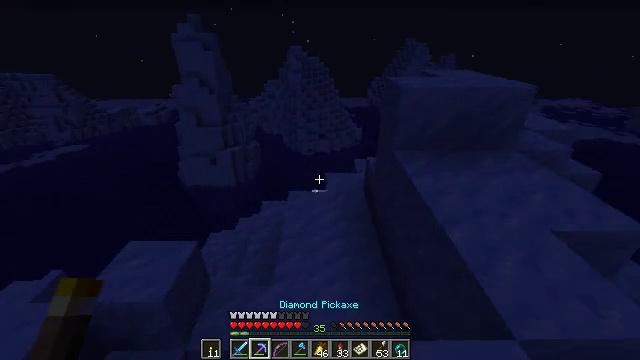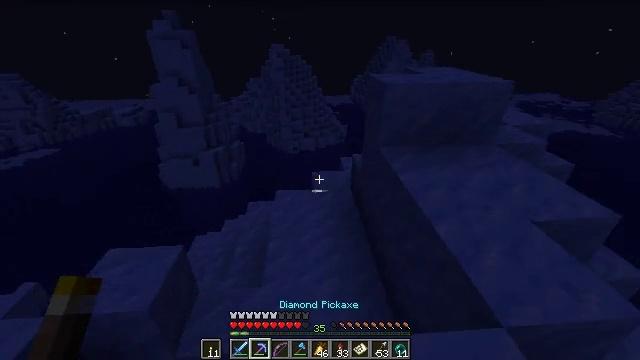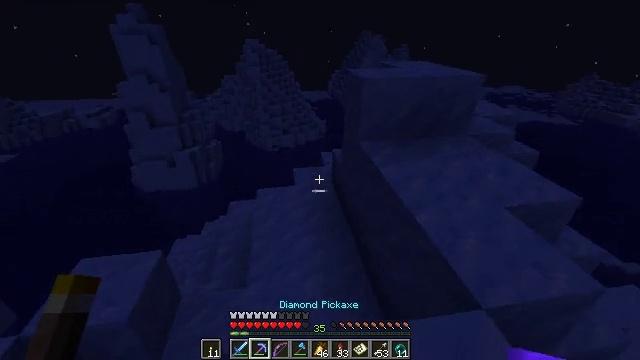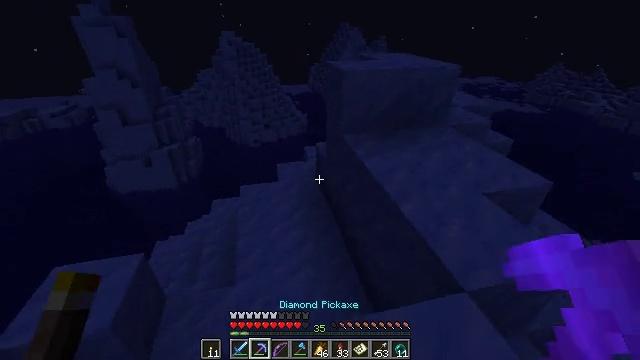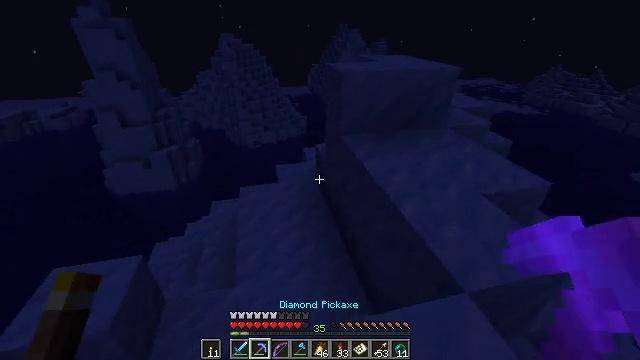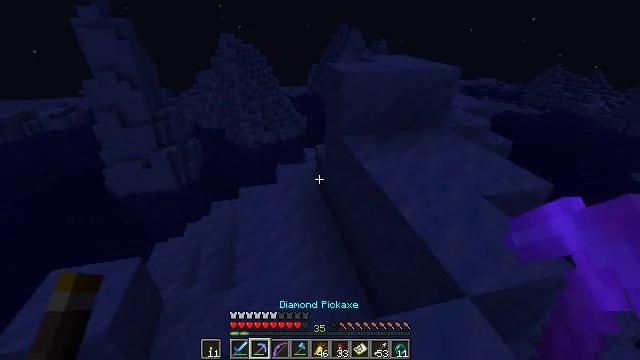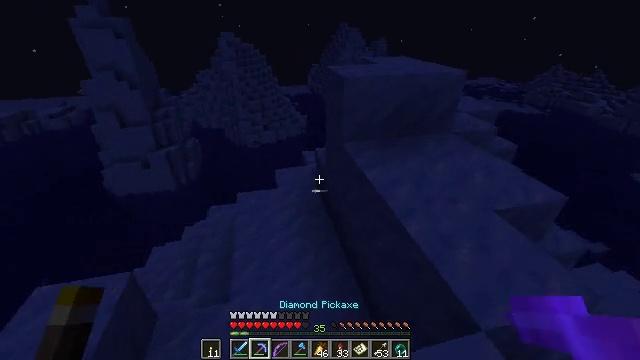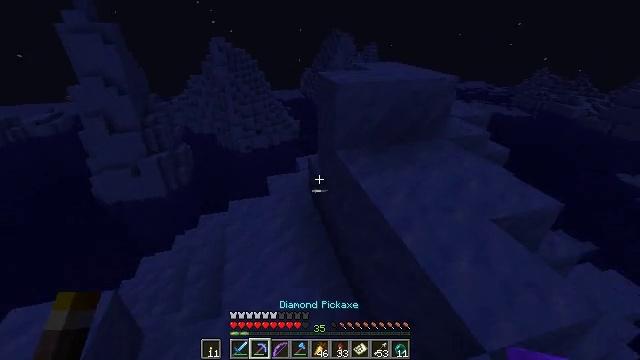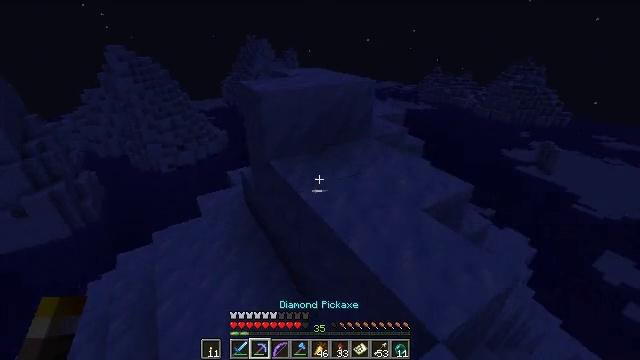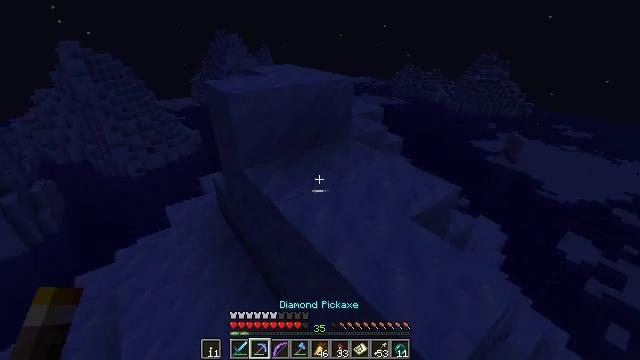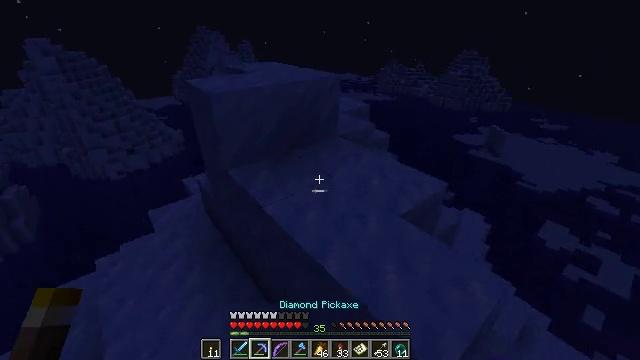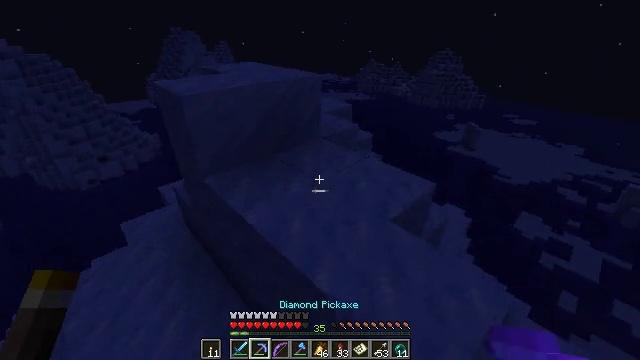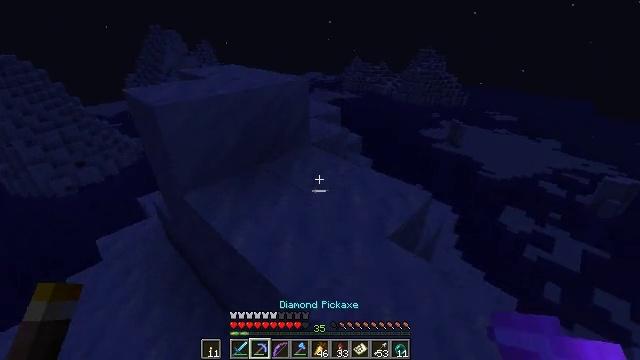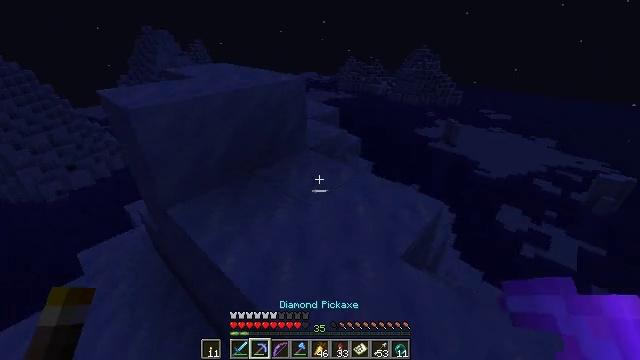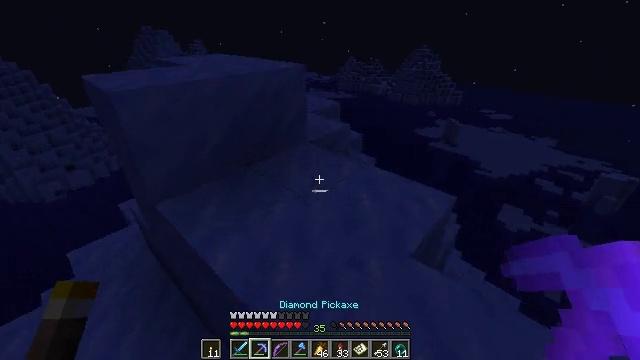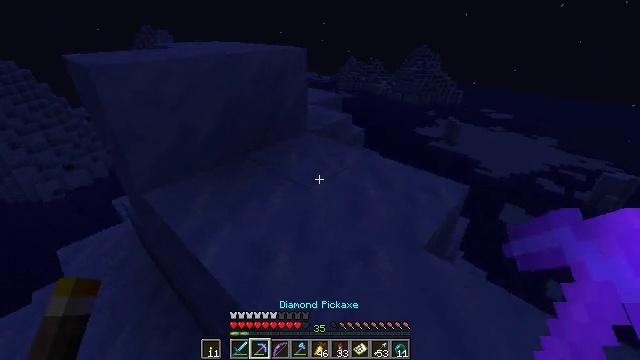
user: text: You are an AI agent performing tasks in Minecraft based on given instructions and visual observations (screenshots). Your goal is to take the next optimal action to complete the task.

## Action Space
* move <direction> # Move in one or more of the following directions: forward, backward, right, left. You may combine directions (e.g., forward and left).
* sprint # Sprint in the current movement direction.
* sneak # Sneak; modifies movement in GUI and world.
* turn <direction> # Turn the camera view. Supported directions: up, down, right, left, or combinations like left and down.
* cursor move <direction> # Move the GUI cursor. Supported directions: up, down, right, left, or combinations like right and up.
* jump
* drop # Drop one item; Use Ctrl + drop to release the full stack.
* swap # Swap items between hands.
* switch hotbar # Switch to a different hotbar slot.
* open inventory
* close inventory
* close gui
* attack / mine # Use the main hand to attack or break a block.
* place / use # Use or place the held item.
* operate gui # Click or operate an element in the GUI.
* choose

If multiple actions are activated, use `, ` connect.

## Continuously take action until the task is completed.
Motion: motion action
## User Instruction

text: Break packed ice to add to inventory.
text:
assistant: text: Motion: turn right, switch to hotbar 2
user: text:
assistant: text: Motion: turn right
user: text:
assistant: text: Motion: turn right and down
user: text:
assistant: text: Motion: no_op
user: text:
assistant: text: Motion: move forward
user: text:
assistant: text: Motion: move forward
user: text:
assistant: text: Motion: move forward, turn right
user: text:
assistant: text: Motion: move forward, turn right and up
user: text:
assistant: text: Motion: move forward, turn right
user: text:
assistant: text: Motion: move forward, turn right
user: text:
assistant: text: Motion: move forward, turn right
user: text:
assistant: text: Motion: move forward, turn right
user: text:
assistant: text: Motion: move forward, turn right
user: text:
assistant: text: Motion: move forward
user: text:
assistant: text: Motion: move forward
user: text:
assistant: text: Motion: turn left and down
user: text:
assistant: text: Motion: turn left
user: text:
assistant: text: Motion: no_op
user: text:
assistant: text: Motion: no_op
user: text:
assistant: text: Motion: move forward
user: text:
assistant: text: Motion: move forward
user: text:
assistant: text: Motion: move forward, attack / mine
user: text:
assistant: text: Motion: move forward, turn left and down, attack / mine
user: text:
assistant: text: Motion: turn down, attack / mine
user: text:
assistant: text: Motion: turn right, attack / mine
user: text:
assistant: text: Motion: turn right and up, attack / mine
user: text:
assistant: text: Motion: turn right and up, attack / mine
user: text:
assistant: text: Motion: attack / mine
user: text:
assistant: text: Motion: turn up, attack / mine
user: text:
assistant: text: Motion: turn left and up, attack / mine